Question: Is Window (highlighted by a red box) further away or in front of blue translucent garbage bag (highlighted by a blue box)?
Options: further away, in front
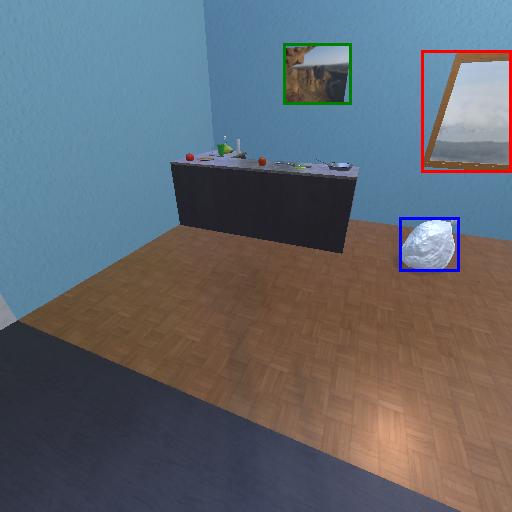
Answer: further away